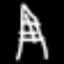
Label: The Eiffel Tower